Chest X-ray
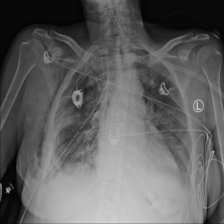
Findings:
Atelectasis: negative
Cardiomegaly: negative
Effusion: negative
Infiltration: negative
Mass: negative
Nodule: negative
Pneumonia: negative
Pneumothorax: negative
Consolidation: negative
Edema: negative
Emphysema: positive
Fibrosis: negative
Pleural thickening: negative
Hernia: negative